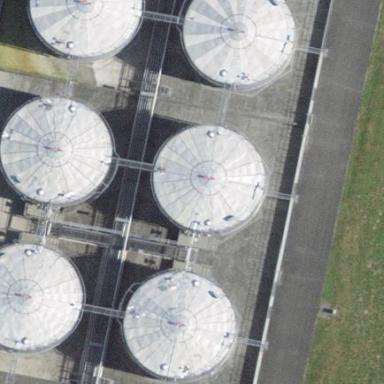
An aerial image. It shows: Storage tank which is man-made.